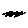
Label: zigzag